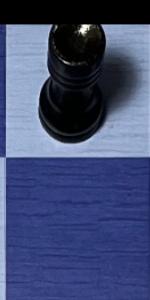
Label: Empty